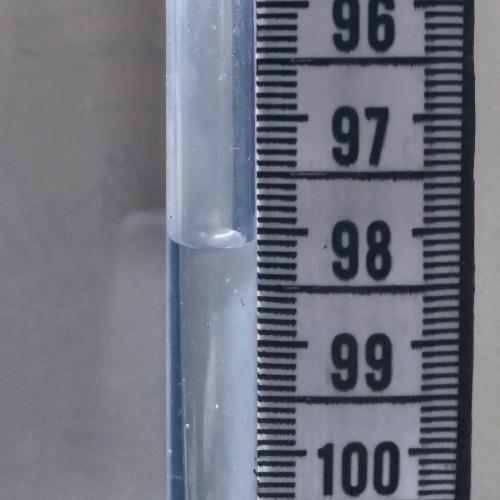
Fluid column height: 98.1 cm